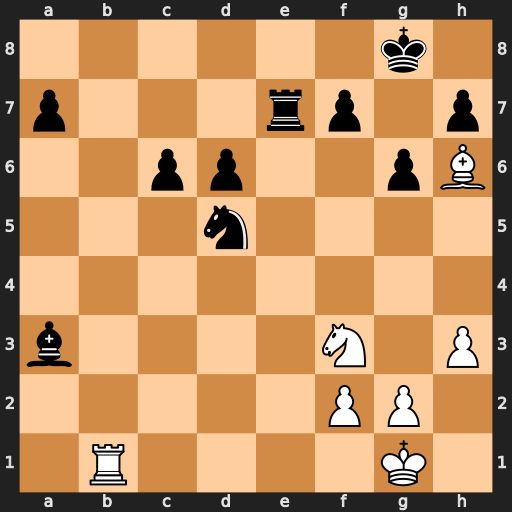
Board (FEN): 6k1/p3rp1p/2pp2pB/3n4/8/b4N1P/5PP1/1R4K1
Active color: w
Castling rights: -
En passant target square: -
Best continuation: Rb8+ Re8 Rxe8#